如图所示，在圆锥 $DO$ 中，$D$ 为圆锥的顶点，$O$ 为底面圆圆心，$AB$ 是圆 $O$ 的直径，$C$ 为底面圆周上一点，四边形 $AODE$ 是矩形．

\vspace{0.8cm}

\begin{center}

\end{center}

\vspace{0.8cm}

\noindent
(1) 若点 $F$ 是 $BC$ 的中点，求证：$DF\parallel$ 平面 $ACE$；

\vspace{0.5cm}

\noindent
(2) 若 $AB=2$，$\angle BAC=\angle ACE=\dfrac{\pi}{3}$，求三棱锥 $A-CDE$ 的体积．
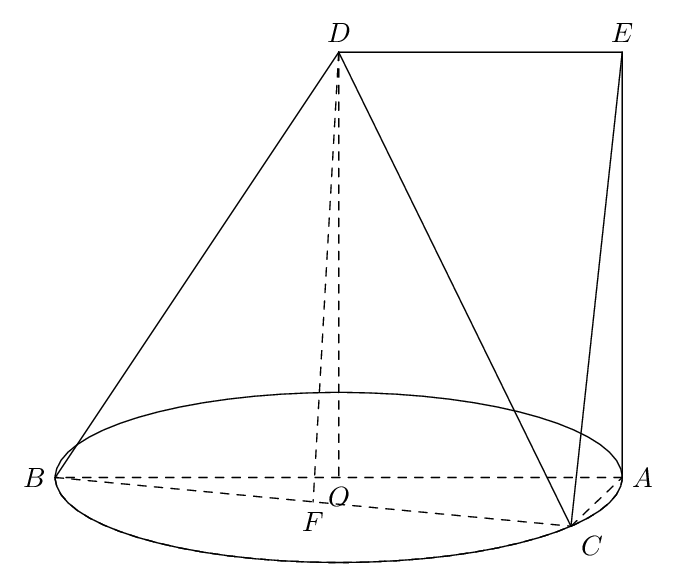
【解答】
\color{red}

\noindent 【详解】

\vspace{0.6em}

（1）依题意，连接 $OF$。

$O,F$ 分别是 $AB,BC$ 中点，则 $OF\parallel AC$。

因为 $OF\subset$ 平面 $ACE$，$AC\subset$ 平面 $ACE$，

所以 $OF\parallel$ 平面 $ACE$。

\vspace{0.6em}

四边形 $AODE$ 是矩形，$OD\parallel AE$，

同理有 $OD\parallel$ 平面 $ACE$。

\vspace{0.6em}

又 $OF\cap OD=O$，$OF,OD\subset$ 平面 $ODF$，

于是平面 $ODF\parallel$ 平面 $ACE$。

又 $DF\subset$ 平面 $ODF$，

所以 $DF\parallel$ 平面 $ACE$。

\vspace{0.8em}

\begin{center}

\end{center}

\vspace{0.8em}

（2）在圆锥 $DO$ 中，$DO\perp$ 平面 $ABC$，$DO\subset$ 平面 $ABDE$，

所以平面 $ABDE\perp$ 平面 $ABC$。

\vspace{0.6em}

平面 $ABDE\cap$ 平面 $ABC=AB$。

在平面 $ABC$ 内过点 $C$ 作 $CG\perp AB$ 于点 $G$，

则 $CG\perp$ 平面 $ABDE$。

\vspace{0.6em}

在 Rt$\triangle ABC$ 中，$AB=2$，$\angle BAC=\dfrac{\pi}{3}$，

则 $AC=1$，$BC=\sqrt3$，$CG=\dfrac{\sqrt3}{2}$。

\vspace{0.6em}

显然 $AE\perp$ 平面 $ABC$，$AC\subset$ 平面 $ABC$，

则 $AE\perp AC$。

\vspace{0.6em}

又 $AC=1$，$\angle ACE=\dfrac{\pi}{3}$，

因此 $AE=\sqrt3$。

\vspace{0.6em}

所以 $V_{A-CDE}=V_{C-ADE}$，

$V_{C-ADE}=\dfrac13 S_{\triangle ADE}\cdot CG
=\dfrac13\times\dfrac{\sqrt3}{2}\times\dfrac{\sqrt3}{2}
=\dfrac14$。
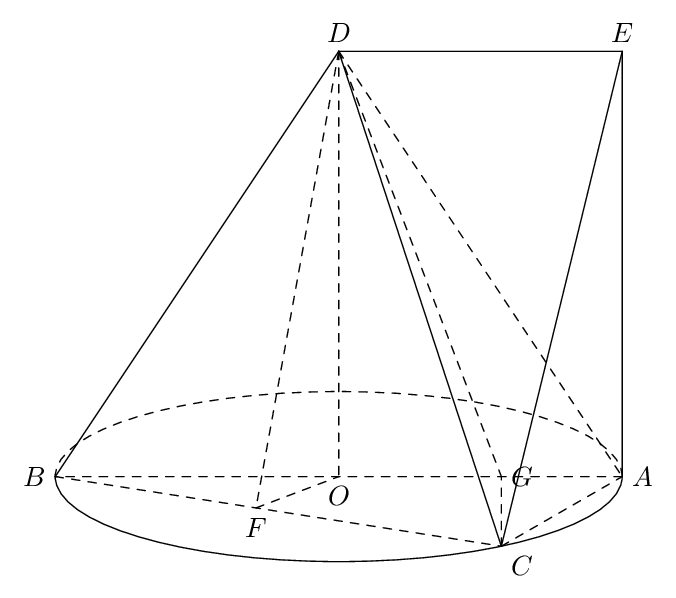